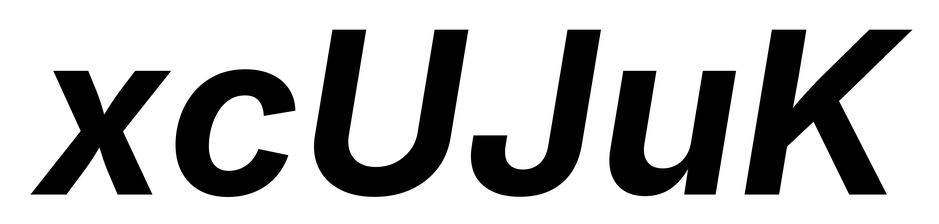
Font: Inter-Italic_Bold_Italic